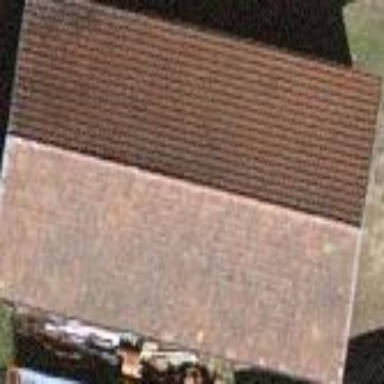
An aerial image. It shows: Gabled building.